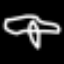
Label: airplane